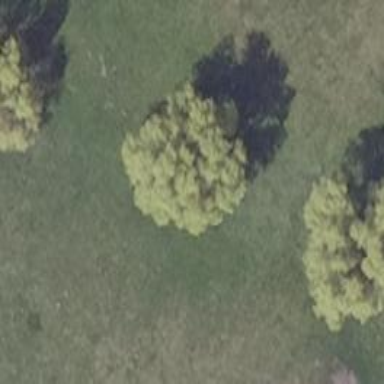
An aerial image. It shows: Deciduous broadleaved tree.